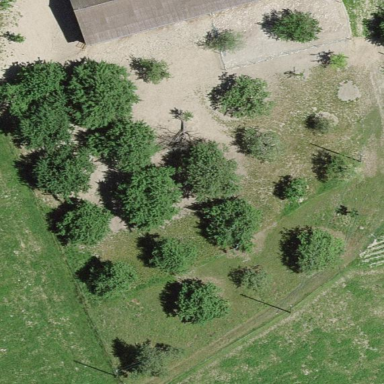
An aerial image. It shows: Orchard.